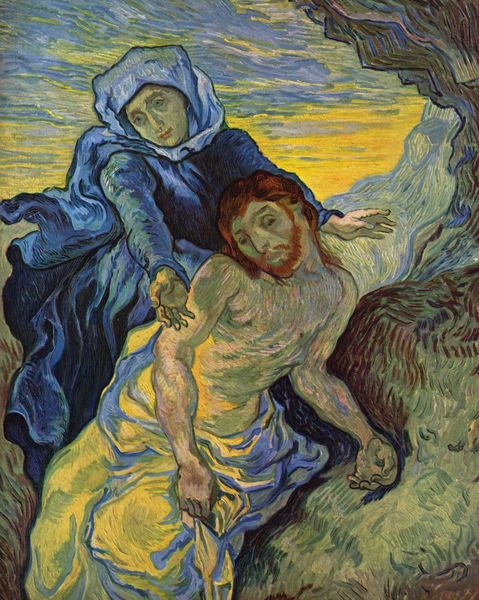
Titel: Pieta (nach Delacroix)
Künstler: Vincent van Gogh
Standort: Amsterdam
Institution: Van Gogh Museum
Schlagwörter: baum, berg, blau, dunkel, felsen, gemälde, hand, himmel, kopf, körper, lendenschurz, mann, nackt, umhang, wolken, gelb, grün, impressionismus, sitzen, bewegung, braun, brust, finger, frau, geste, grau, hell, kleid, licht, mitte, mund, nase, orange, schwarz, weiss, rot, schleier, tuch, wolke, expressionismus, haube, malerei, bart, gesichter, arm, arme, augen, bibel, blass, gesicht, stein, tod, tot, trauer, gesten, holland, hände, niederlande, öl, baumstamm, sonnenaufgang, sonne, gewand, haare, mantel, tücher, gewänder, mutter, hellblau, wellen, liegen, moderne, acker, farben, fels, sonnenuntergang, linien, van gogh, duktus, dunkelblau, draussen, kopftuch, streifen, halbakt, oberkörper, selbstporträt, entblösst, fallen, abendrot, striche, rothaarig, gogh, motiv, religion, strahlen, groß, pinsel, vincent van gogh, kontraste, rote haare, christus, grab, jesus, kreuzabnahme, leichnam, pieta, schmerz, flehen, religiös, pinselstriche, impressionimus, stiche, maria, magdalena, maria magdalena, mutter gottes, grablegung, vincent, gottesmutter, postimpressionismus, gekrümmt, van, passion, noli me tangere, ölberg, christilich, heilsgeschichte, monocrom, gebrechlich, pinselstreifen, heilige jungfrau, beisammen, farbkonstrast, mände, religösi, post-impressionisumus, mariah, beieinander